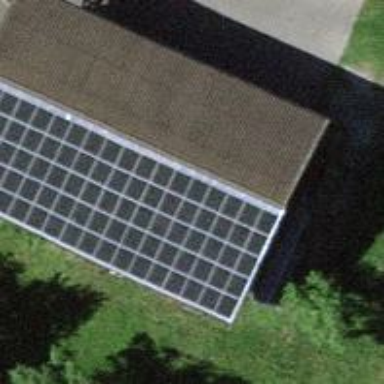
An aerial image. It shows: Solar power generator utilizing photovoltaic technology with solar photovoltaic panels.